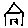
Label: house